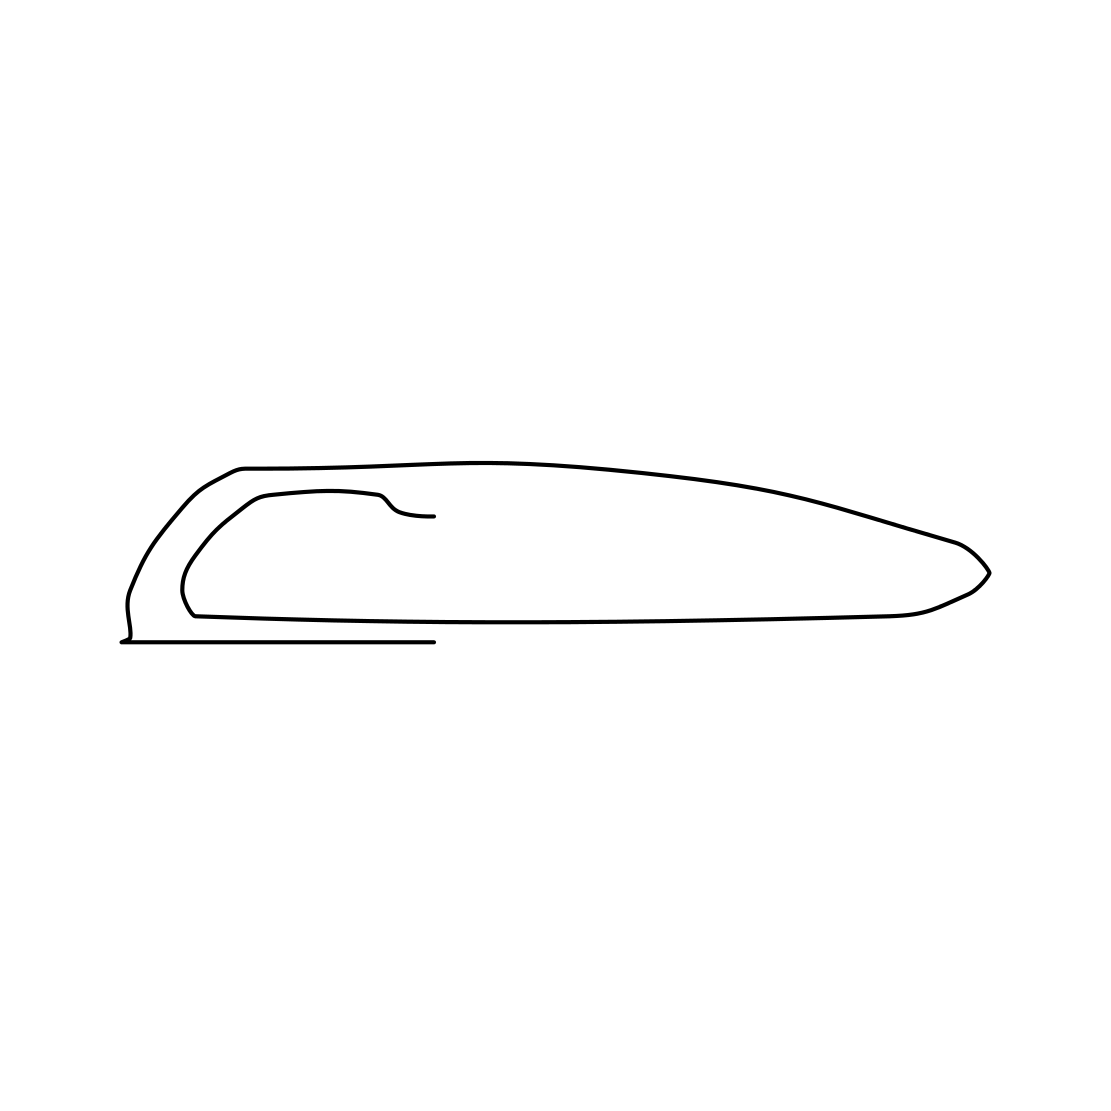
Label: paper clip